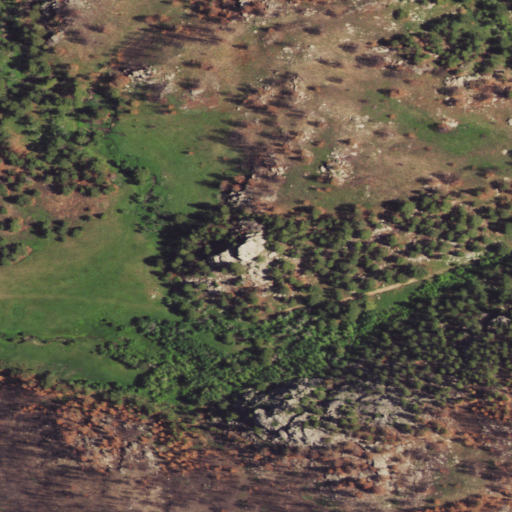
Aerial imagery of valley in Wyoming named Bear Canyon containing grassland, shrub, and evergreen forest